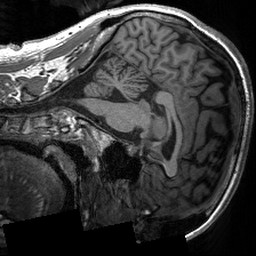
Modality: T1w
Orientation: sagittal
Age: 37
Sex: male
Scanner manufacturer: siemens
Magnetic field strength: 3 T
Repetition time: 2.3 s
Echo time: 0.00233 s